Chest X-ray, AP view. Patient: 48 years old, sex F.
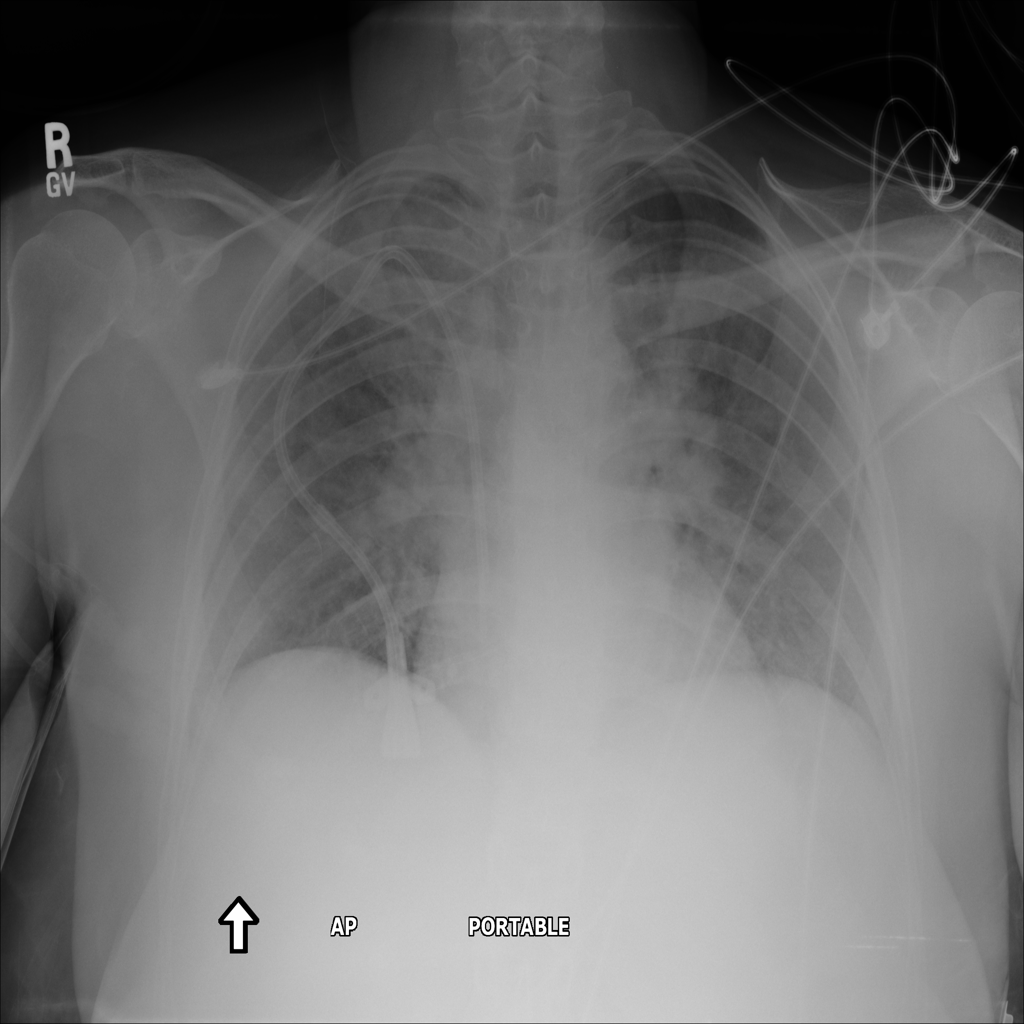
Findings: No Finding